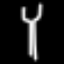
Label: fork